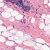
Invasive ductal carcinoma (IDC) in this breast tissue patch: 0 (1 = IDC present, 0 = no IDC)